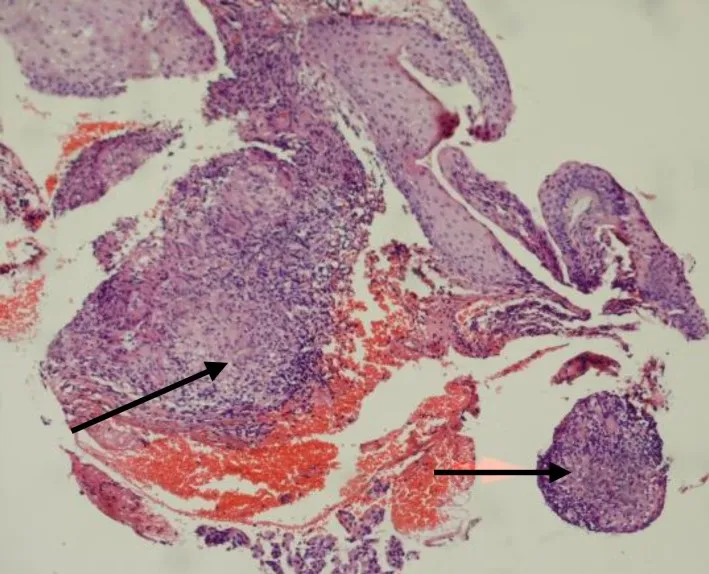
Pathologic examination of sample of the right vocal cord.
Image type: pathology (h&e)